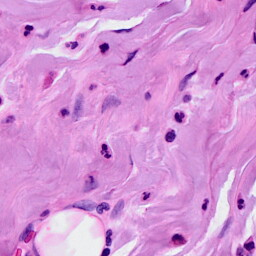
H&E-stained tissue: Breast